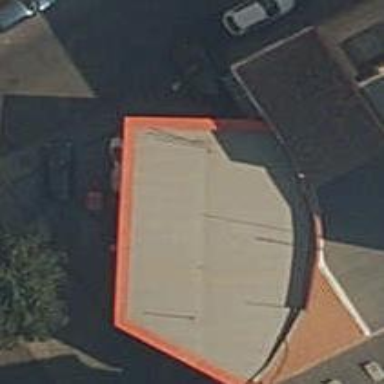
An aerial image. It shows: Convenience shop.